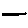
Label: line